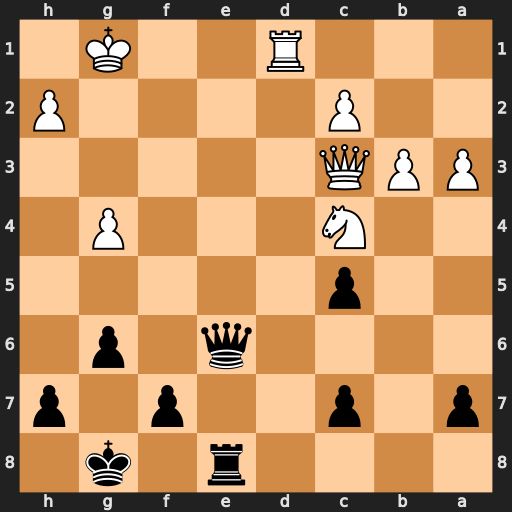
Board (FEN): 4r1k1/p1p2p1p/4q1p1/2p5/2N3P1/PPQ5/2P4P/3R2K1
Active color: b
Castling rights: -
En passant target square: -
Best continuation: Qxg4+ Qg3 Qxd1+